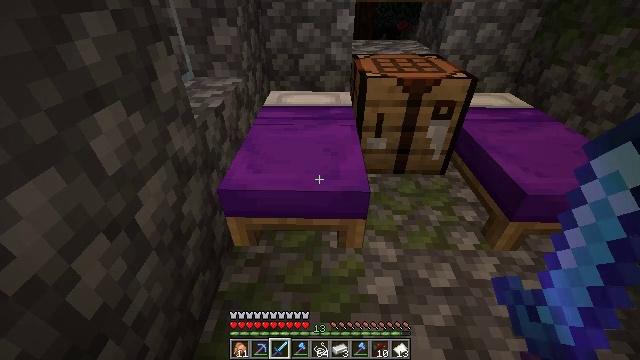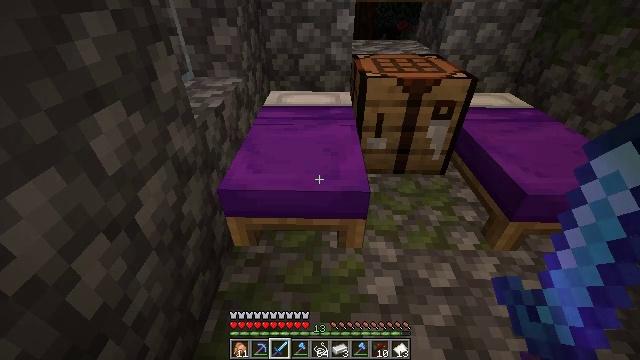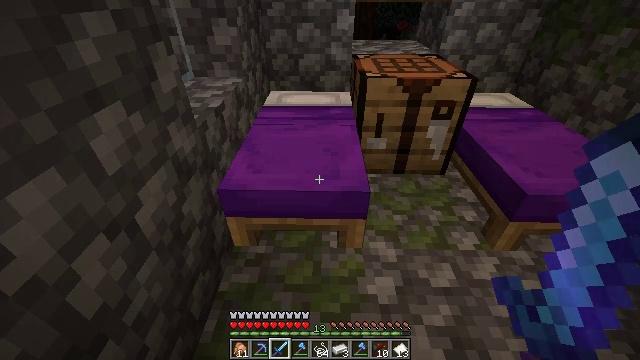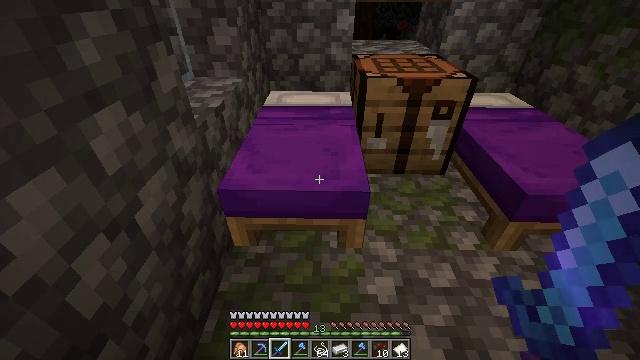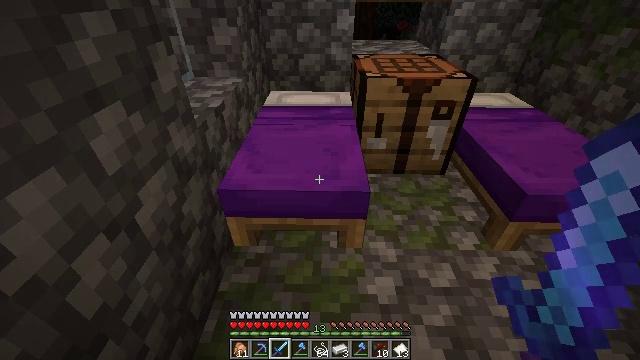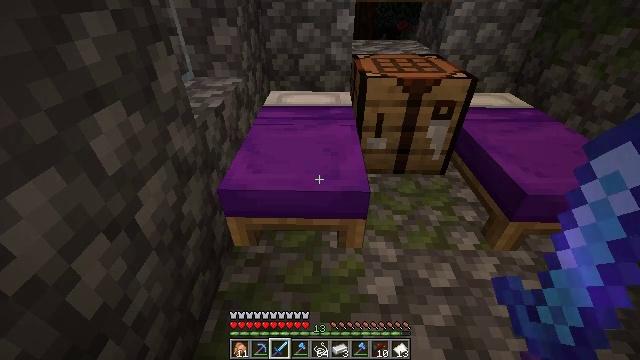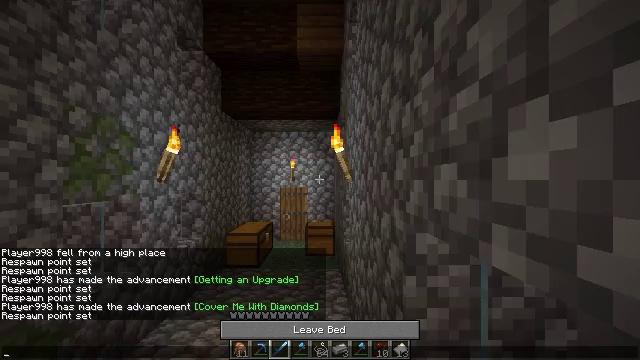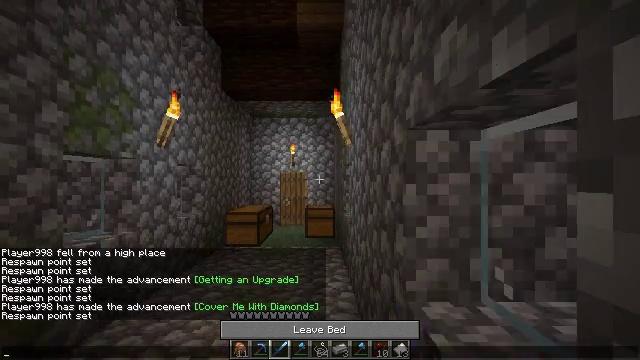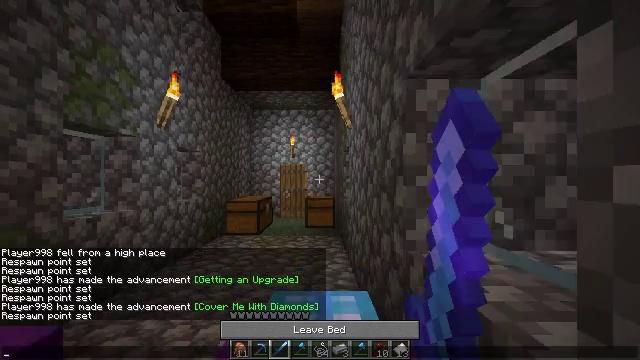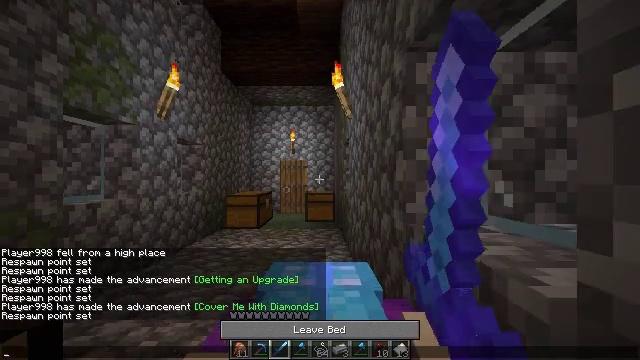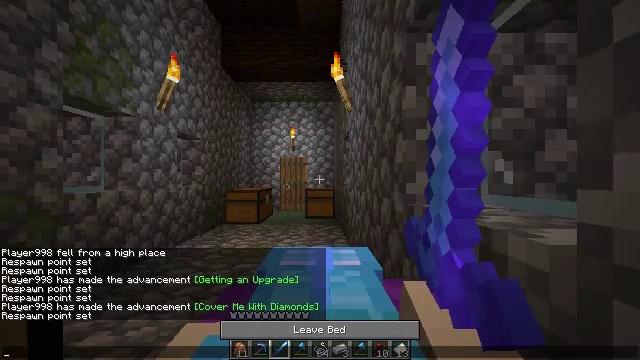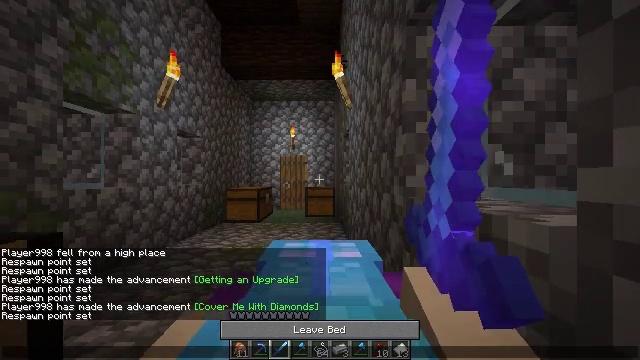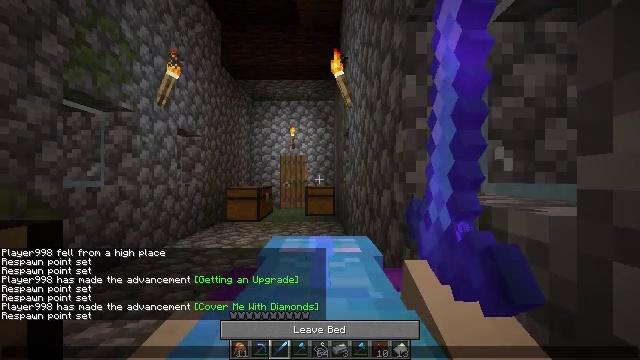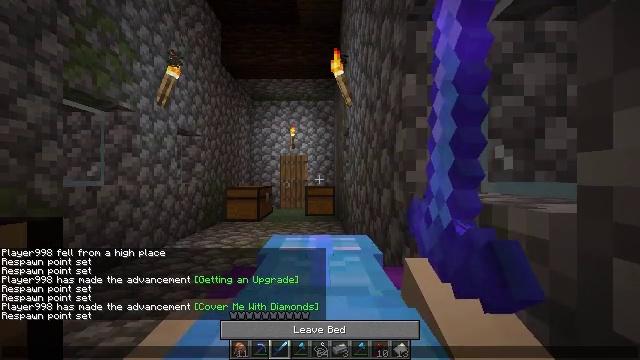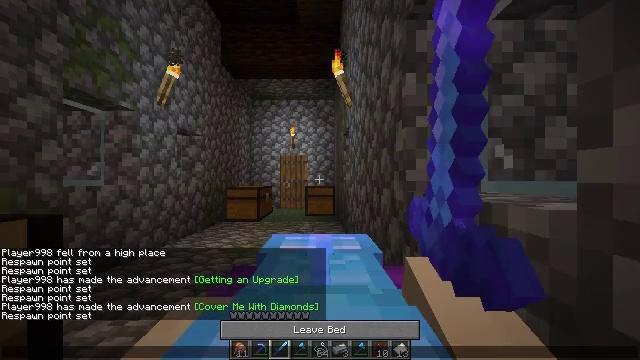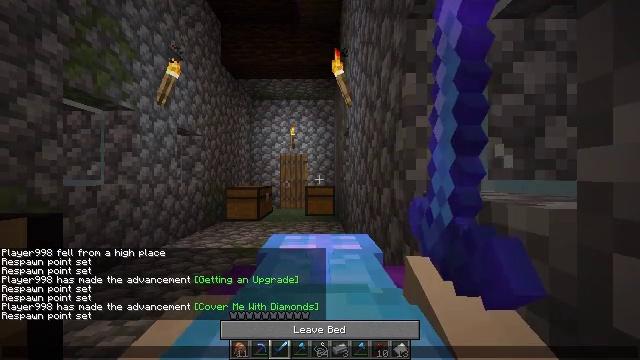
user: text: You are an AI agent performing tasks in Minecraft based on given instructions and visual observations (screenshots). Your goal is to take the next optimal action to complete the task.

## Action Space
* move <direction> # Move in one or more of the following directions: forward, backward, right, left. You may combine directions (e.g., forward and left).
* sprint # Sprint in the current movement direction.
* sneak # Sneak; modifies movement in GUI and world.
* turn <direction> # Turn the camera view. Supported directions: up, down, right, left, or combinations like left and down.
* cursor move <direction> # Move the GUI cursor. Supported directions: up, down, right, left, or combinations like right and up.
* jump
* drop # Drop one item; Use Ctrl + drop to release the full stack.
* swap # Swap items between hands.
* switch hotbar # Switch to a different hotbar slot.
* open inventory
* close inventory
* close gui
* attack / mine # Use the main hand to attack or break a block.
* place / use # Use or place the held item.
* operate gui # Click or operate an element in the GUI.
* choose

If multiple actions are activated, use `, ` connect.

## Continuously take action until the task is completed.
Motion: motion action
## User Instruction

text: Break the glass block.
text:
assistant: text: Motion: use / place
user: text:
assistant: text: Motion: use / place
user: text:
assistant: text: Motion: use / place
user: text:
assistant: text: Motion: no_op
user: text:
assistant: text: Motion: no_op
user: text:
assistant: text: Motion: no_op
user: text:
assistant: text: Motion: no_op
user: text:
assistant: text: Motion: no_op
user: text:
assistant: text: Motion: no_op
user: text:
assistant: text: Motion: no_op
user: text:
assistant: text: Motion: no_op
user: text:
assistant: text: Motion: no_op
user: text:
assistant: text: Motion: no_op
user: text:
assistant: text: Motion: no_op
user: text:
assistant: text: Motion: no_op
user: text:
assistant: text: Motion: no_op
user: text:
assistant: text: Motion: no_op
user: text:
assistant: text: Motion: no_op
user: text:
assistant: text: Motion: no_op
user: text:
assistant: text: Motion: no_op
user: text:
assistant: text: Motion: no_op
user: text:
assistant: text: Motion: no_op
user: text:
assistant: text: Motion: no_op
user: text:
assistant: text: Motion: no_op
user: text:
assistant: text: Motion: no_op
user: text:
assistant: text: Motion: no_op
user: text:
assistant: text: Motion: no_op
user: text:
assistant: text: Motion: no_op
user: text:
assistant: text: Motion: no_op
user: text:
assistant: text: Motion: no_op